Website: apple
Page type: customer-info-address
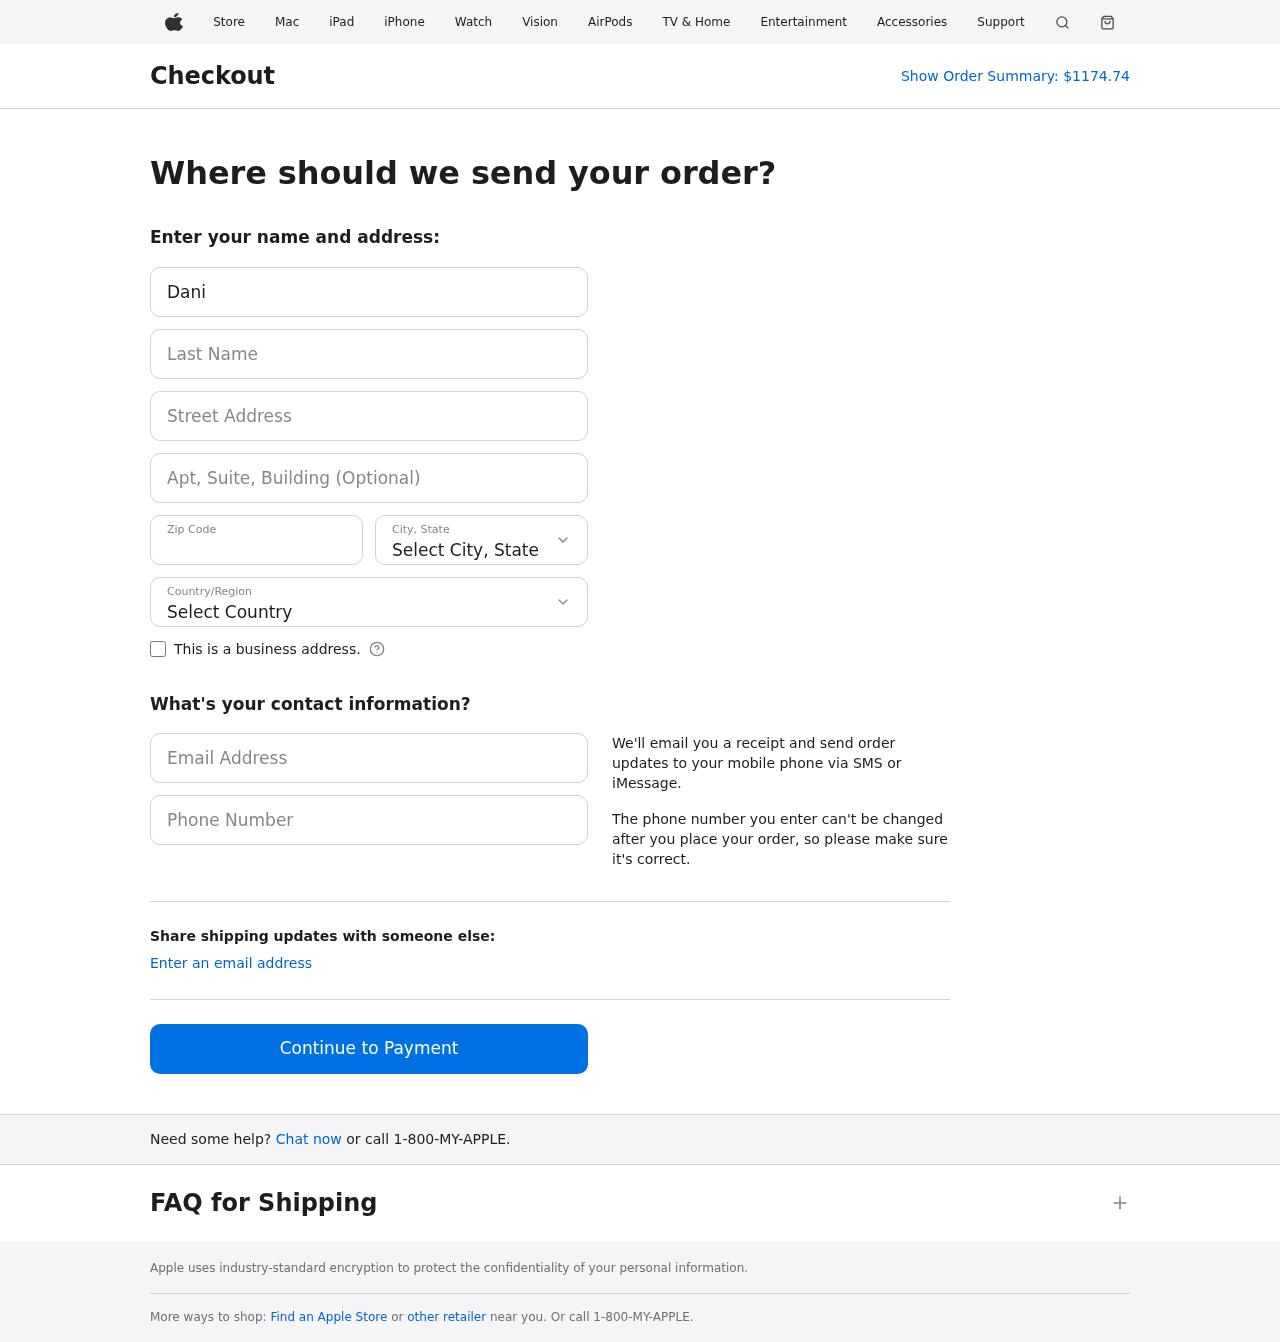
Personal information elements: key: PII_CITY_STATE
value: Port Jimmymouth, WI
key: PII_COUNTRY
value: United States
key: PII_EMAIL
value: danielleperry@yahoo.com
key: PII_FIRSTNAME
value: Danielle
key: PII_LASTNAME
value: Perry
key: PII_PHONE
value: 9253734575
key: PII_POSTCODE
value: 86639
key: PII_STREET
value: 982 Paul Brooks Apt. 538
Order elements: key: ORDER_TOTAL
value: $1174.74